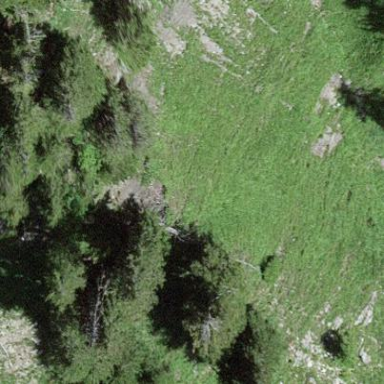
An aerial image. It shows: Forest area.